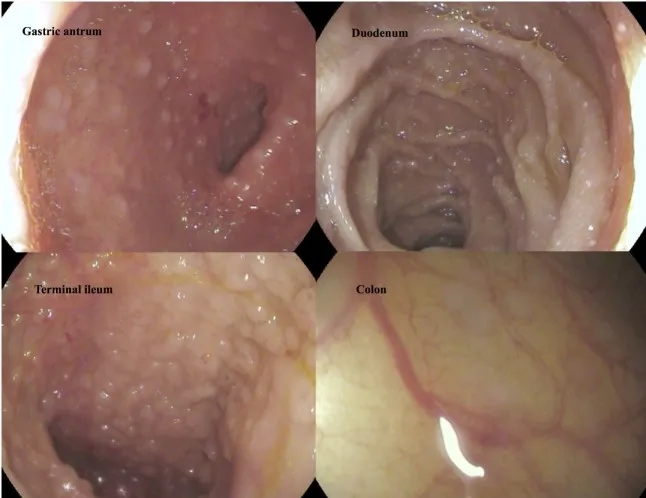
Macroscopic findings in gastroscopy and colonoscopy. Follicular hyperplasia in upper and lower intestinal tract.
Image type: endoscopy (gi_endoscopy)